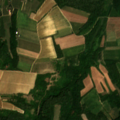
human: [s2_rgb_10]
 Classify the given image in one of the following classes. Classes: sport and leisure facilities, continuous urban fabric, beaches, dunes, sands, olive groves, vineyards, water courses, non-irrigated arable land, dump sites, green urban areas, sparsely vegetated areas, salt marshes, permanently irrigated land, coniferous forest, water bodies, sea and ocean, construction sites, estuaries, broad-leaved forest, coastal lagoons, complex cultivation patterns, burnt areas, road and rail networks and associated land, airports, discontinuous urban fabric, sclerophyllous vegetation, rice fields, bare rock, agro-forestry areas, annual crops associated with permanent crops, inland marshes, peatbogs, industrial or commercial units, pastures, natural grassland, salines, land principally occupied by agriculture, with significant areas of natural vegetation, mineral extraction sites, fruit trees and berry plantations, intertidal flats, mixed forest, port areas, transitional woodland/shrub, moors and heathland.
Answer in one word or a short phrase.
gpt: non-irrigated arable land, vineyards, complex cultivation patterns, land principally occupied by agriculture, with significant areas of natural vegetation, broad-leaved forest